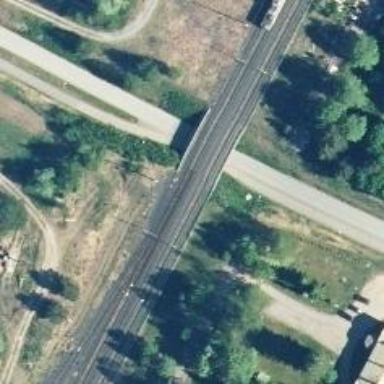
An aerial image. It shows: Bridge with electrified continuous railway track and contact line.